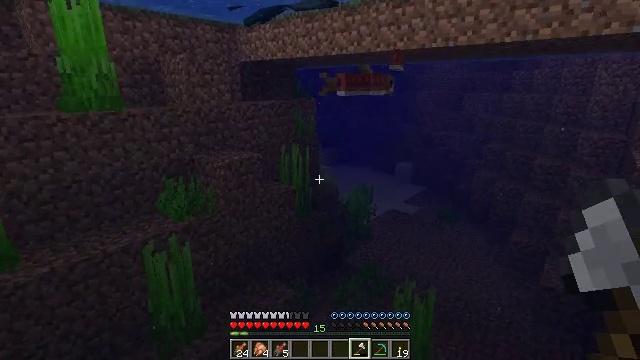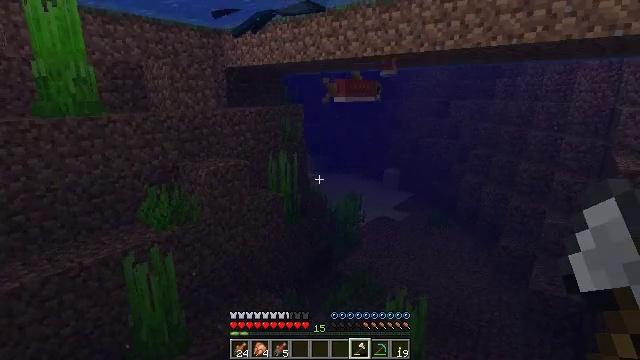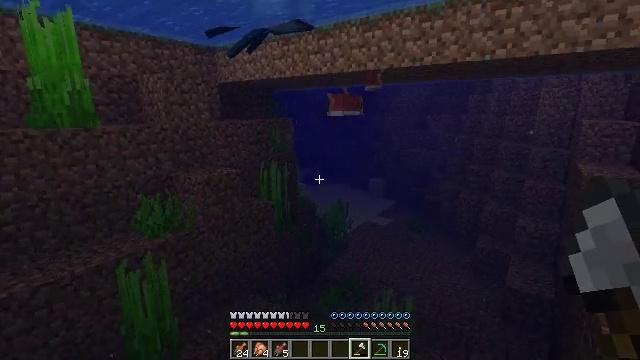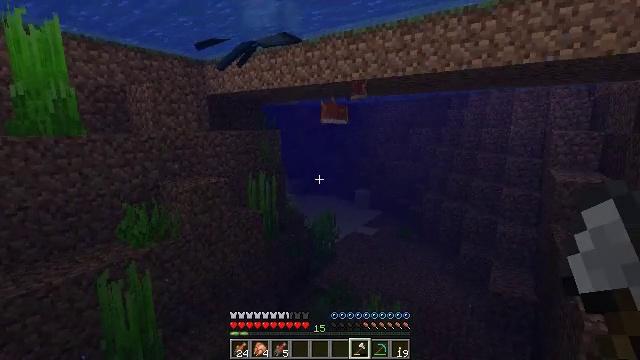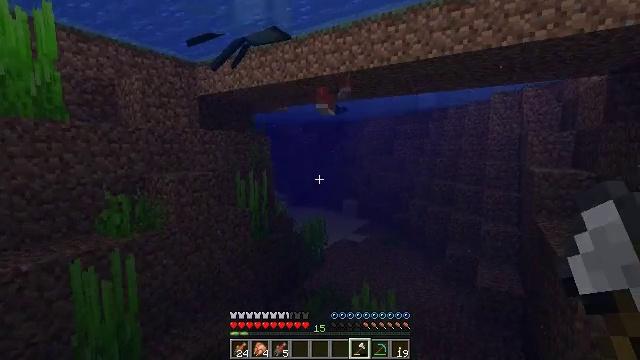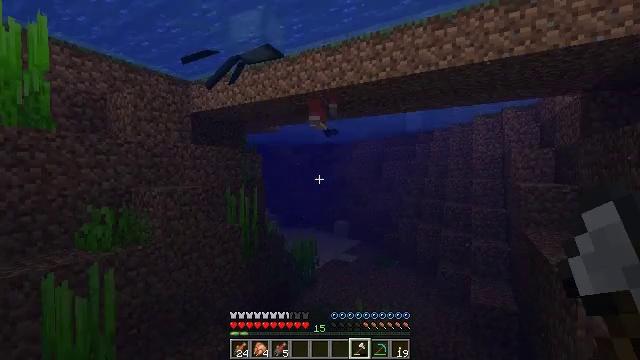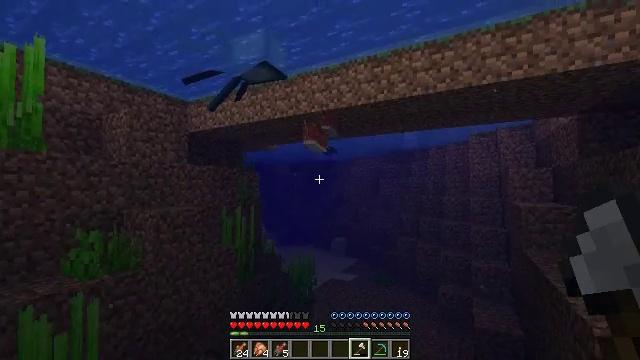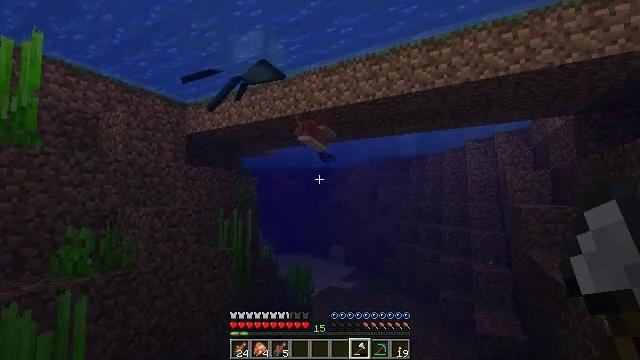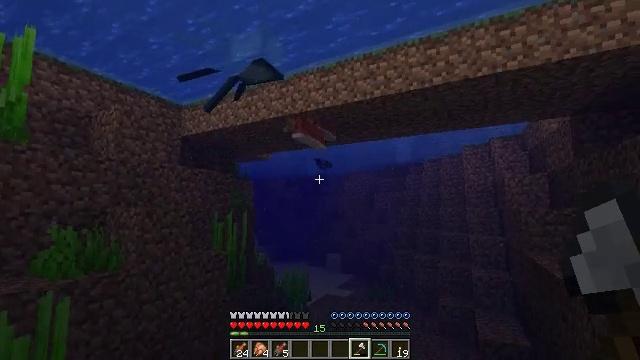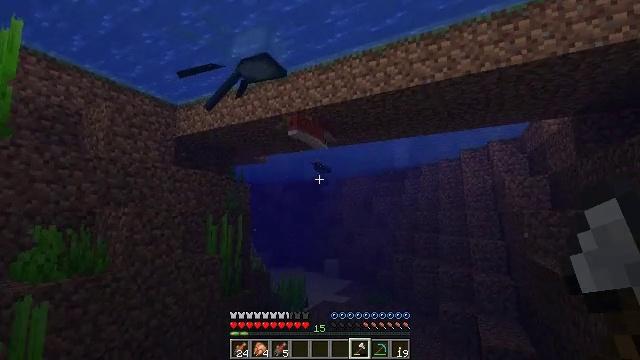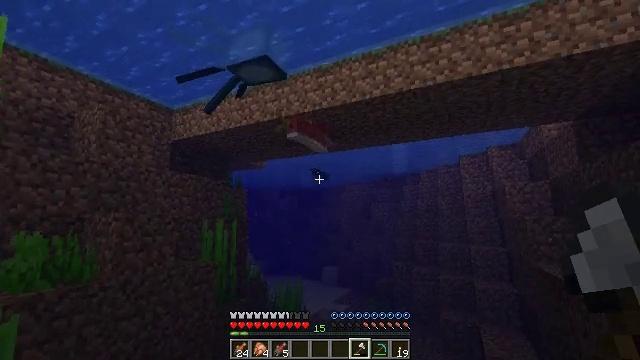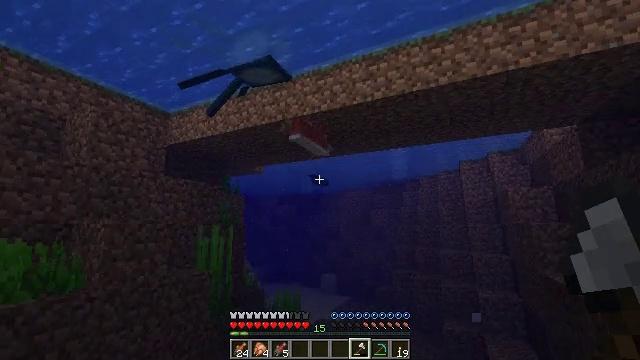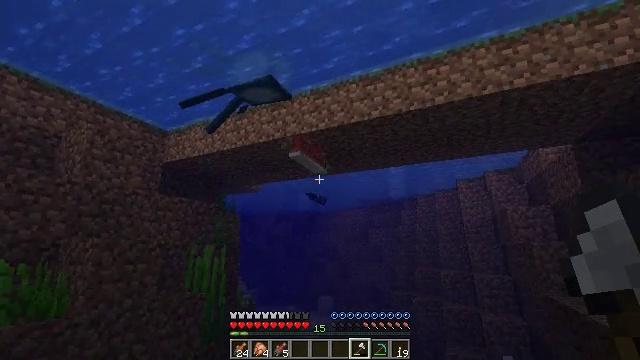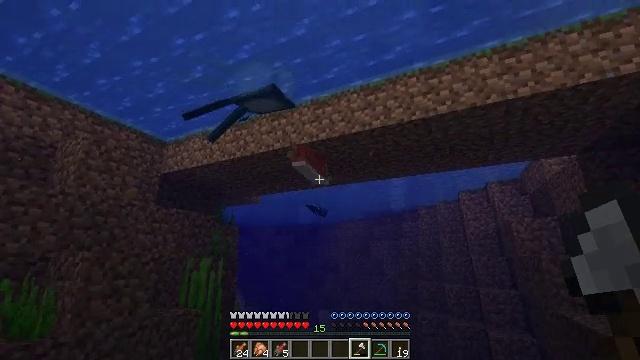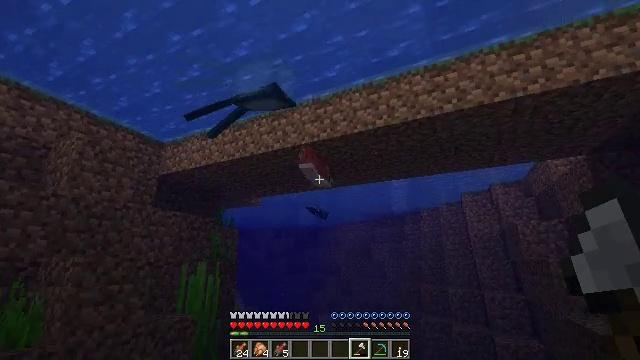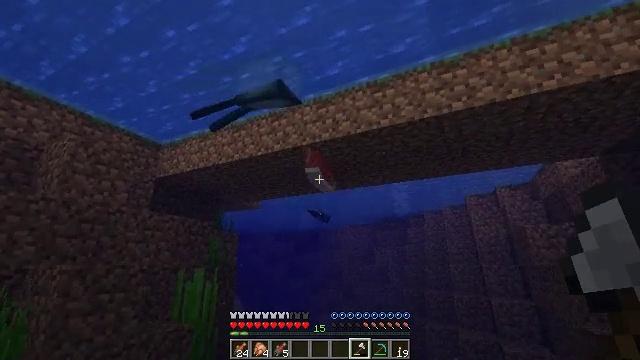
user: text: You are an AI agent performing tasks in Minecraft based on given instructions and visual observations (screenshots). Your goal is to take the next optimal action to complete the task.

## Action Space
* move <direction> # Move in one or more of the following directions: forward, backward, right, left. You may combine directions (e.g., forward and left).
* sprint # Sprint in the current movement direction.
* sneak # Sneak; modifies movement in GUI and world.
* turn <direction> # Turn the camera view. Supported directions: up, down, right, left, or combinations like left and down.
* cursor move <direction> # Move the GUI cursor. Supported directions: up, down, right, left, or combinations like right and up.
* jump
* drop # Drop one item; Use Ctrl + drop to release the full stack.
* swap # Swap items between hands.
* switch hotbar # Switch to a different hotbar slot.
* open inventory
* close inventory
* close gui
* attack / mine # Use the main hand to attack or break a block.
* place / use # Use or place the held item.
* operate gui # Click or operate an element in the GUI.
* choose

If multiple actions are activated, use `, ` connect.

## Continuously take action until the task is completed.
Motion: motion action
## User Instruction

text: Hunt fish.
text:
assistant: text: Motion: move forward, sprint, turn right and up
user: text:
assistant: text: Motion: move forward, sprint, turn right and up
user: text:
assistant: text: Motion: move forward, sprint, turn right and up
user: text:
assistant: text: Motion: move forward, sprint, turn right and up
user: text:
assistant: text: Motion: move forward, turn right and up
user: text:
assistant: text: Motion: move forward, turn up
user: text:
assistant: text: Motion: move forward, turn up
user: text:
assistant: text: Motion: move forward, turn up
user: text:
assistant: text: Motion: move forward, turn up
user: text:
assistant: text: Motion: move forward, turn up
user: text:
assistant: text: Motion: move forward, turn up
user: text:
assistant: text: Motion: move forward, turn up
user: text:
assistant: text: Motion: move forward, turn up
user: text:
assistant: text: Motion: move forward
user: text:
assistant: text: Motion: move forward
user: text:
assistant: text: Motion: move forward, turn up
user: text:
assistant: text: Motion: move forward, turn up
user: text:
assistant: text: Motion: move forward, turn up
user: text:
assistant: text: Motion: move forward, turn up
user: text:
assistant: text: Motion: move forward
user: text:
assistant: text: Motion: move forward
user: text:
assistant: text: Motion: move forward
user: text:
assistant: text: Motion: move forward
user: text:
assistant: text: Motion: move forward, turn down
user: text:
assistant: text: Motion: move forward, turn down
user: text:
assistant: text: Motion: move forward, turn down
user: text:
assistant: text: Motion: move forward, turn right and down
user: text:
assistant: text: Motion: move forward, turn right and down
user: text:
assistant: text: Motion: move forward, turn down
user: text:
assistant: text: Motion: move forward, turn left and down, attack / mine